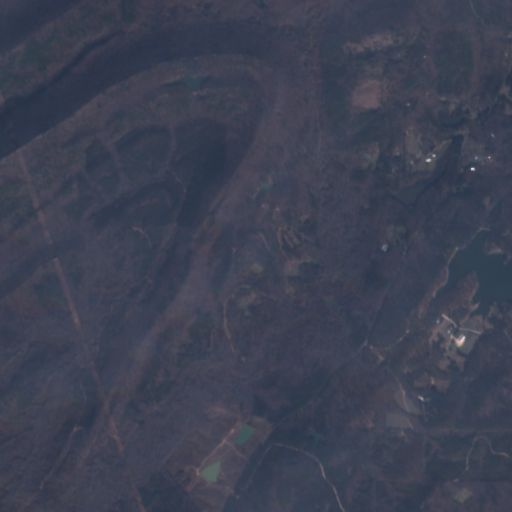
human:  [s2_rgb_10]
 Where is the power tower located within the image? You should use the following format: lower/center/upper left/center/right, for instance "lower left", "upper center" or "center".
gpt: The power tower is located in the lower left of the image.
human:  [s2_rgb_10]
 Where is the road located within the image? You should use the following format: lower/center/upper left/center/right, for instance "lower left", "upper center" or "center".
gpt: There is no road in the image.